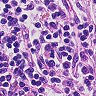
Metastatic tissue present: no